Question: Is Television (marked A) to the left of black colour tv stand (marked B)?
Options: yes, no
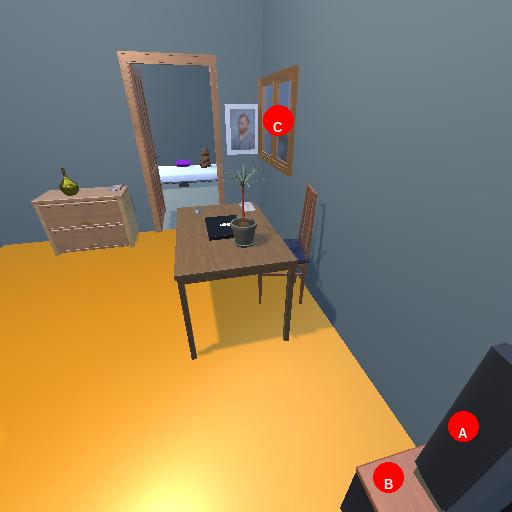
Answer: yes